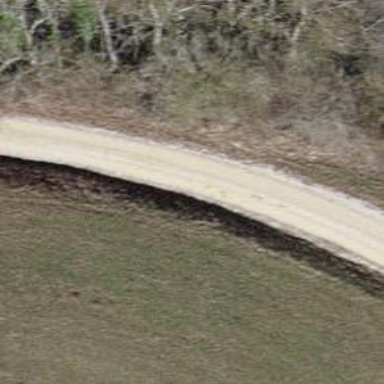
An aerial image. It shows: Track with grade 2 gravel surface.